Question: I want align columns in row relative to '.container' block using calc() but cannot measure correct width.
I used formula 'width: calc(100% / number of boxes - total margin size)' but it doesn't work as I expect. On the right too much space available.
I think problem is on my css but can not find where exactly. Hoping for your help :)
P.S. set 'margin:0' for 1st '.col-lg-4', but it didn't help.
How it looks now:

<URL>
'''
body, h1 {
margin: 0;
padding: 0;
font-family: "Lucida Console", Monaco, monospace;
font-size: 1em;
}
.container-fluid {
margin: 15px 25px 10px 25px;
border: 1px solid black;
}
h1 {
font-size: 1.75rem;
padding-bottom: 15px;
text-align: center;
}
.col-lg-4, .col-md-6, .col-md-12, .col-xs-12 {
box-sizing: border-box;
float: left;
margin-left: 5px;
background-color: #ddd;
padding: 35px 8px 0 8px;
border: 1px solid black;
position: relative;
}
.col-lg-4:first-child {
margin: 0;
}
.title {
position: absolute;
top: 0;
right: 0;
border: 1px solid black;
width: 100px;
text-align: center;
padding: 3px 10px 3px 10px;
font-weight: 500;
font-size: 1.25rem;
}
@media (min-width:992px) {
.col-lg-4 {
width: calc(100% / 3 - 10px);
}
}
@media (min-width: 768px) and (max-width: 991px) {
.col-md-6 {
width: calc(100% / 2 - 5px);
}
.col-md-12 {
margin-left: 0;
margin-top: 1%;
width: 100%;
}
}
@media (max-width: 767px) {
.col-xs-12 {
width: 100%;
margin-bottom: 1%;
}
}
.chicken {
background-color: pink;
}
.beef {
background-color: #c14543;
color: #fff;
}
.sushi {
background-color: #e5d198;
}
'''
'''
<div class="container-fluid">
<h1>Our Menu</h1>
<div class="row">
<div class="col-lg-4 col-md-6 col-xs-12">
<span class="title chicken">Chicken</span>
Lorem ipsum dolor sit amet, consectetur adipisicing elit. Pariatur voluptatem eos, ullam totam architecto vitae minima quis corporis vel. Eius aut tempore, recusandae ipsa temporibus fugiat placeat. Delectus, illum, totam. Lorem ipsum dolor sit amet, consectetur adipisicing elit. Minima nam adipisci, vitae dolorem rem nesciunt, rerum commodi deleniti, deserunt, aspernatur veritatis esse maiores harum quis quasi. Laboriosam eligendi quam distinctio!</div>
<div class="col-lg-4 col-md-6 col-xs-12">
<span class="title beef">Beef</span>
Lorem ipsum dolor sit amet, consectetur adipisicing elit. Delectus repudiandae nihil voluptate architecto quasi reprehenderit aut quibusdam quam, omnis blanditiis repellendus hic numquam quia. Blanditiis illum porro magnam, obcaecati aperiam. Lorem ipsum dolor sit amet, consectetur adipisicing elit. Similique, fugit. Quae assumenda, quisquam natus delectus molestias. Maxime quo quia, quae ratione nihil eum. Quo temporibus vel maiores, deserunt!</div>
<div class="col-lg-4 col-md-12 col-xs-12">
<span class="title sushi">Sushi</span>
Lorem ipsum dolor sit amet, consectetur adipisicing elit. Facilis quas culpa accusamus dicta, et numquam aspernatur optio neque voluptate ullam. At quos, dignissimos harum quod ipsa quam tempore cum! Ab. Lorem ipsum dolor sit amet, consectetur adipisicing elit. Optio est cumque, magni rem harum repudiandae error, totam quis ipsum eum, asperiores delectus recusandae, velit. Tempora eius minus vitae distinctio. Accusantium.</div>
</div>
</div>
'''
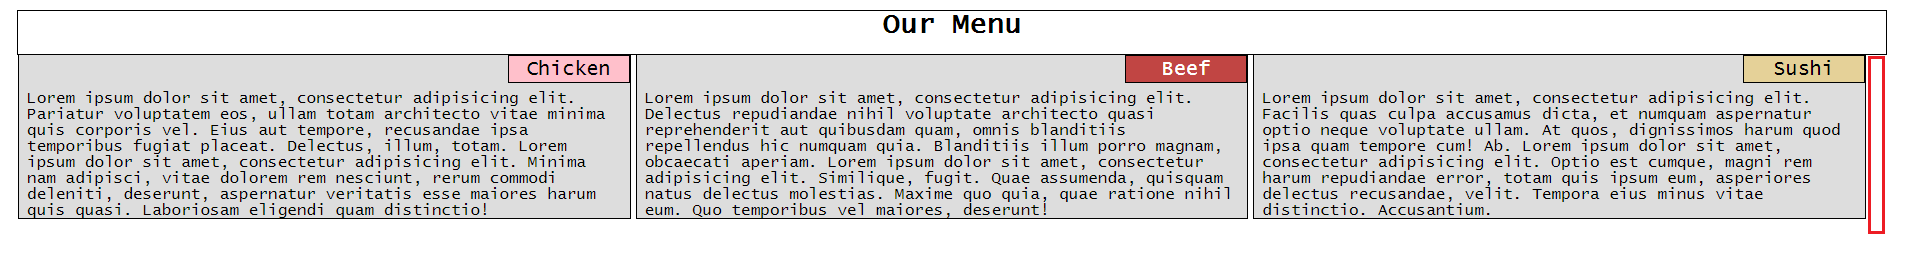
Answer: Well the main problem with the calculation is that you have to subtract the margin widths the division.
so
'''
.col-lg-4 {
width: calc((100% - 10px) / 3 );
}
'''
and
'''
.col-md-6 {
width: calc((100% - 5px) / 2);
}
'''